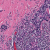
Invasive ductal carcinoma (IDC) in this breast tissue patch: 0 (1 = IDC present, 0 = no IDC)